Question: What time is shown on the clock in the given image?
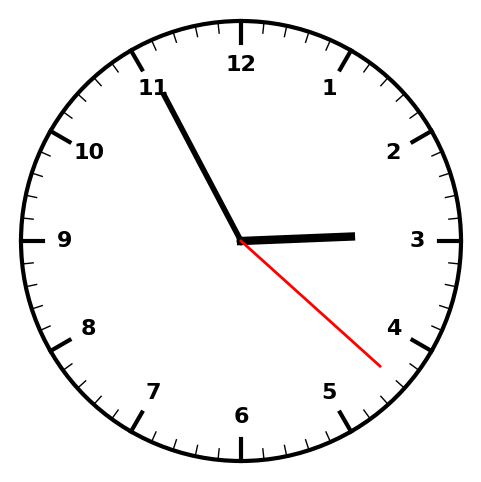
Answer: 02:55:22